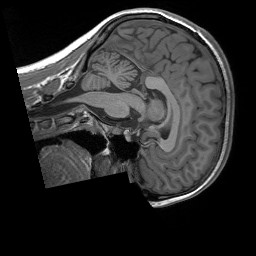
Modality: T1w
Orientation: sagittal
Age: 18
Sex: female
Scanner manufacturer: siemens
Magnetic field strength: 3 T
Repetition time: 1.9 s
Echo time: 0.00252 s